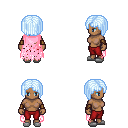
a pixel art fantasy rpg character, female body template, human, dark skin, pink tattered cape, red pants, white cyan pageboy hairstyle, leather bracers, white slippers, four views (front, back, left, right), 2x2 character sprite sheet, small pixel art, hard edges, no anti-aliasing